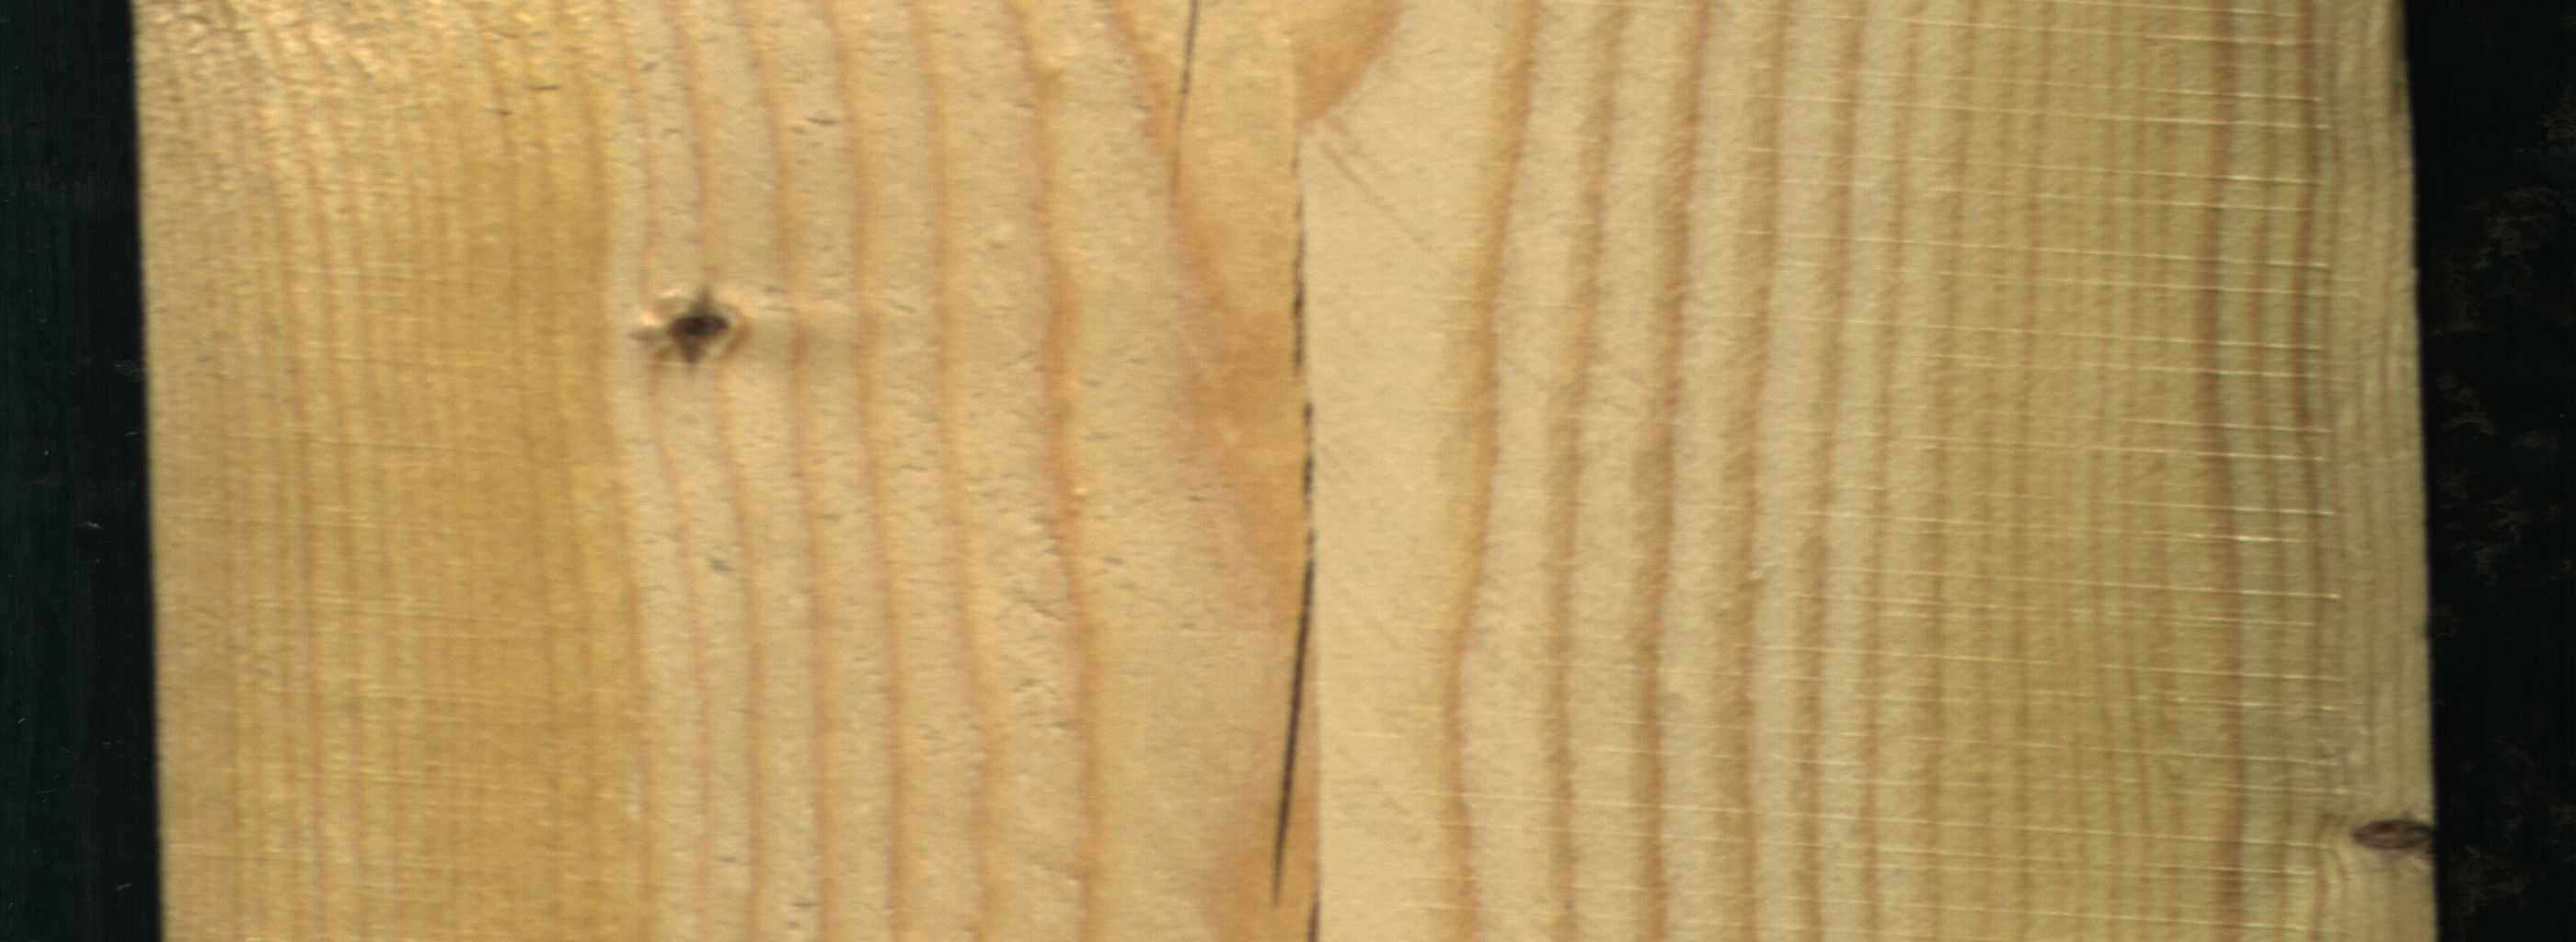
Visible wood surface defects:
Crack
Crack
Crack
Live_Knot
Live_Knot